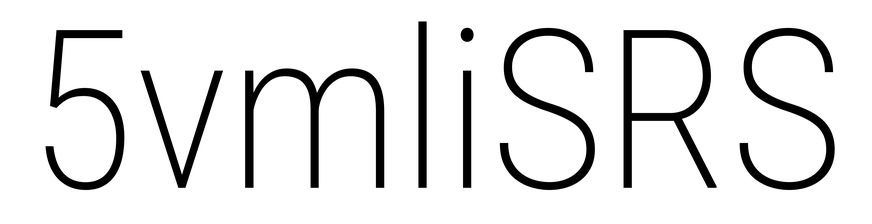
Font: Roboto_Condensed_ExtraLight